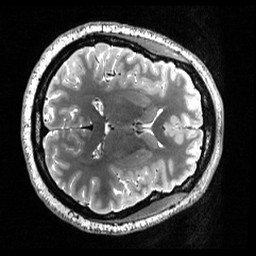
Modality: T2w
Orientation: axial
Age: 26
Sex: female
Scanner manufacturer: siemens
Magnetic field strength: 3 T
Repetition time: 3.2 s
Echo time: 0.566 s